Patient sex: M
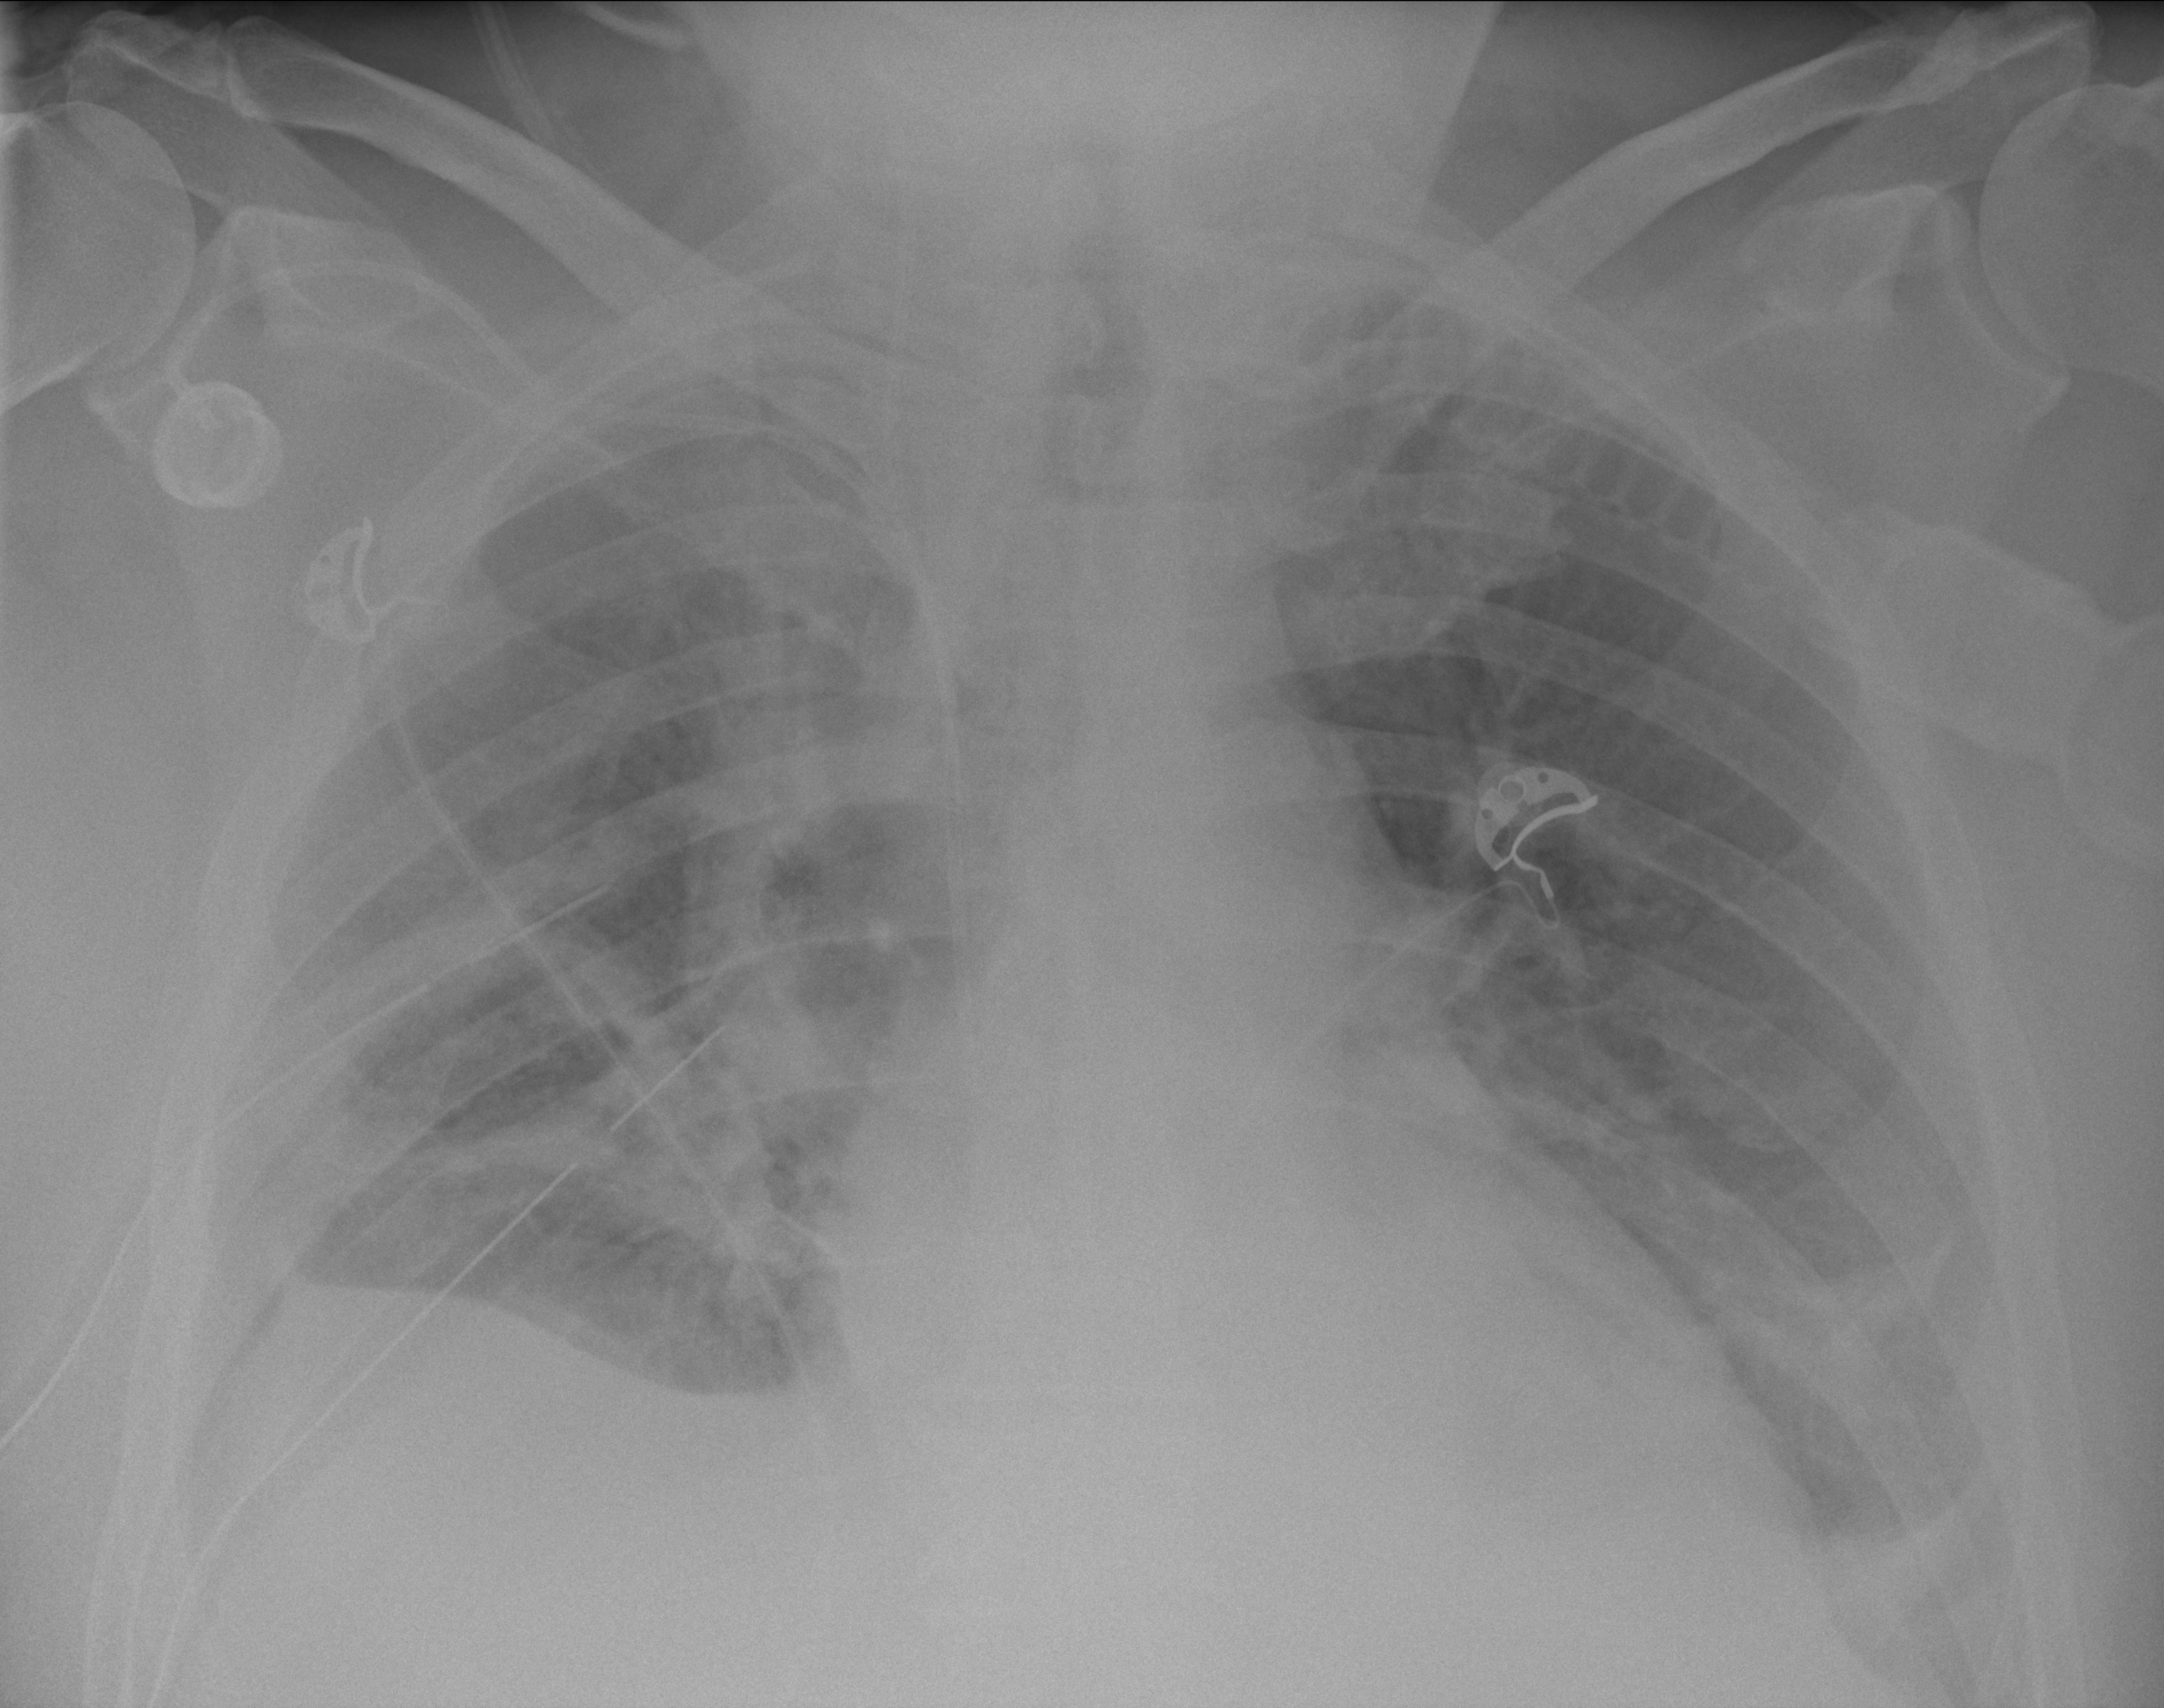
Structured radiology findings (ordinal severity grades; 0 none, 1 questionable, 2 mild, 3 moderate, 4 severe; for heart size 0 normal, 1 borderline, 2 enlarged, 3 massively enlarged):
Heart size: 1
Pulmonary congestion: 2
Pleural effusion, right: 2
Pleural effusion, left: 2
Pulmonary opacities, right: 3
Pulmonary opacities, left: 0
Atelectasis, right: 2
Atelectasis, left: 2